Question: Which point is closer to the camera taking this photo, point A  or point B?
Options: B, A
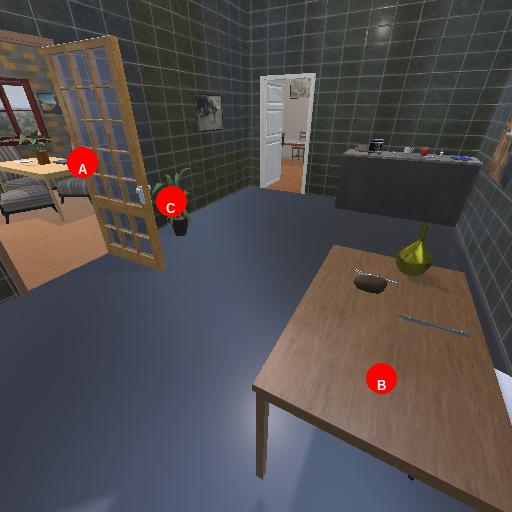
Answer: B